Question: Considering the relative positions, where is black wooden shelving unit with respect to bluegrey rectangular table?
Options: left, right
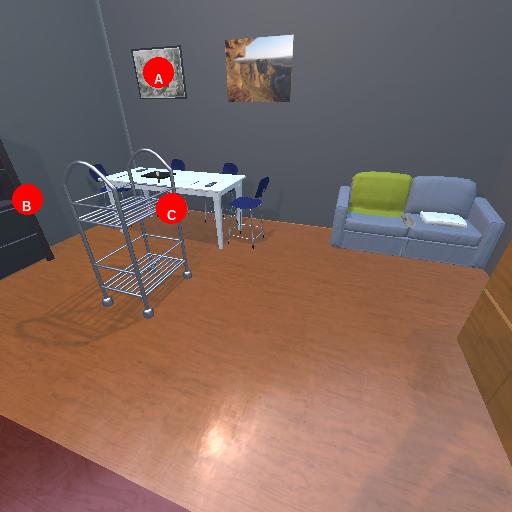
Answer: left